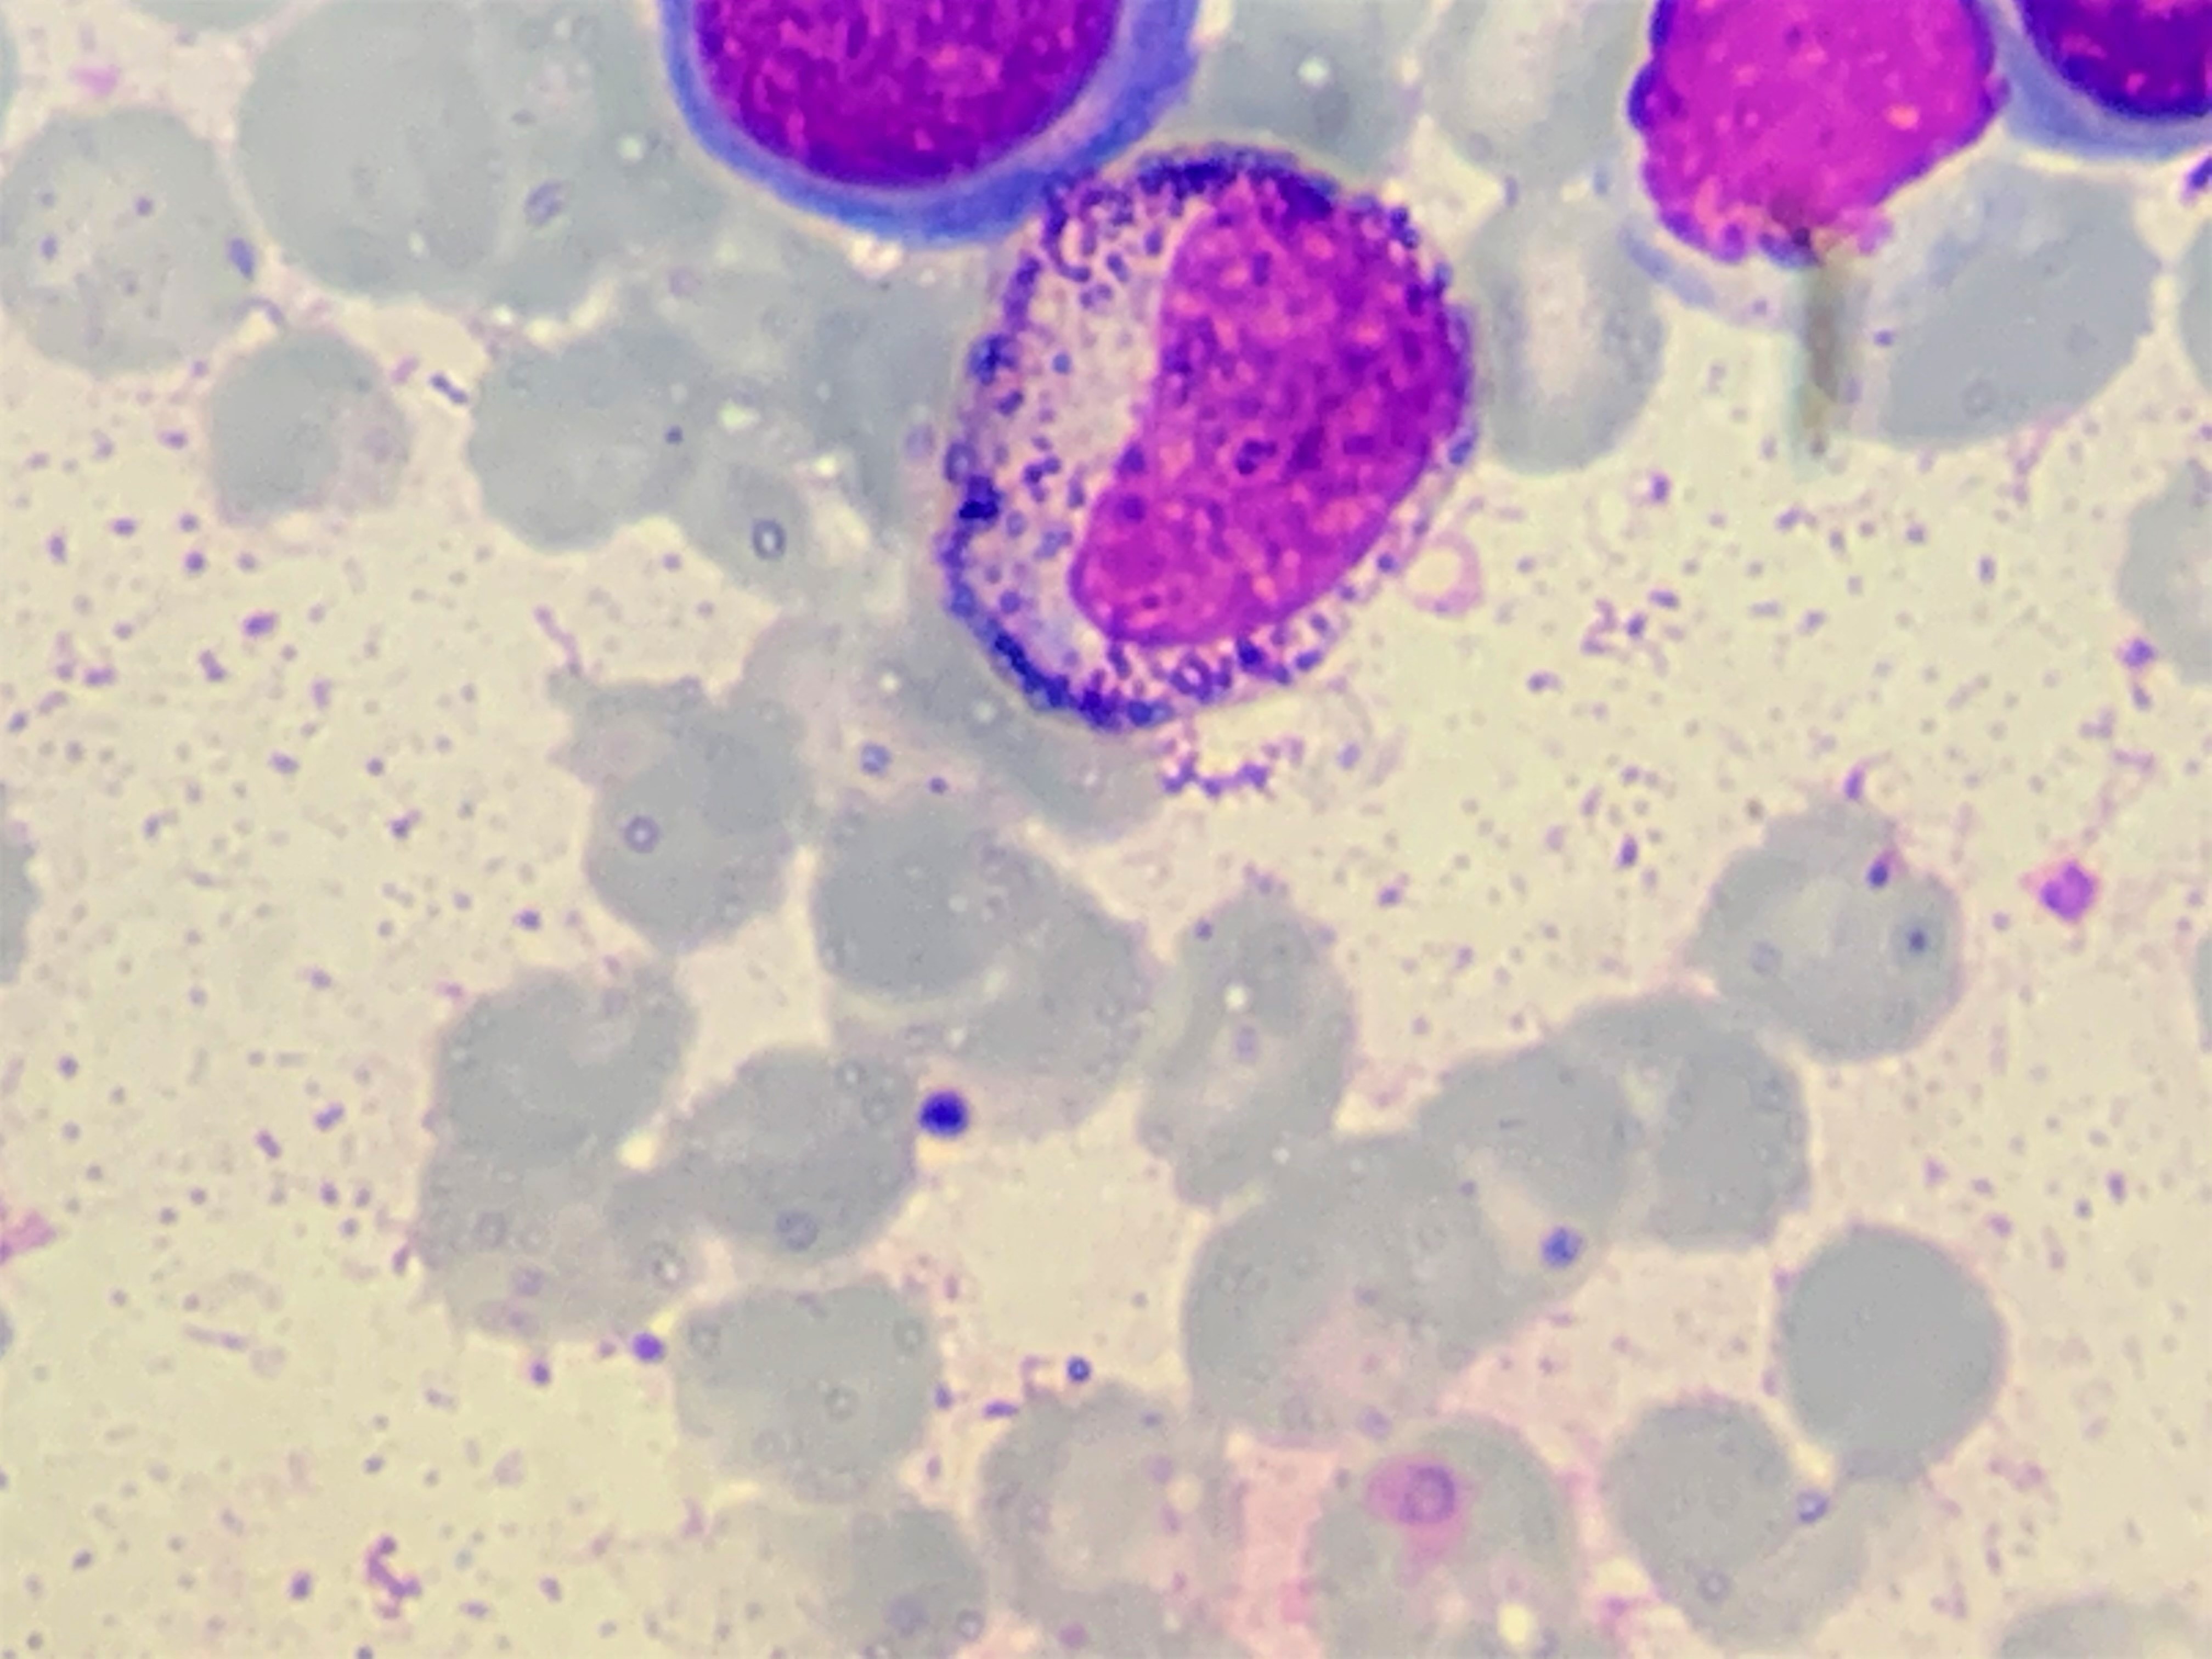
Cell type: MYELOCYTE